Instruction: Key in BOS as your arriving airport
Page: home
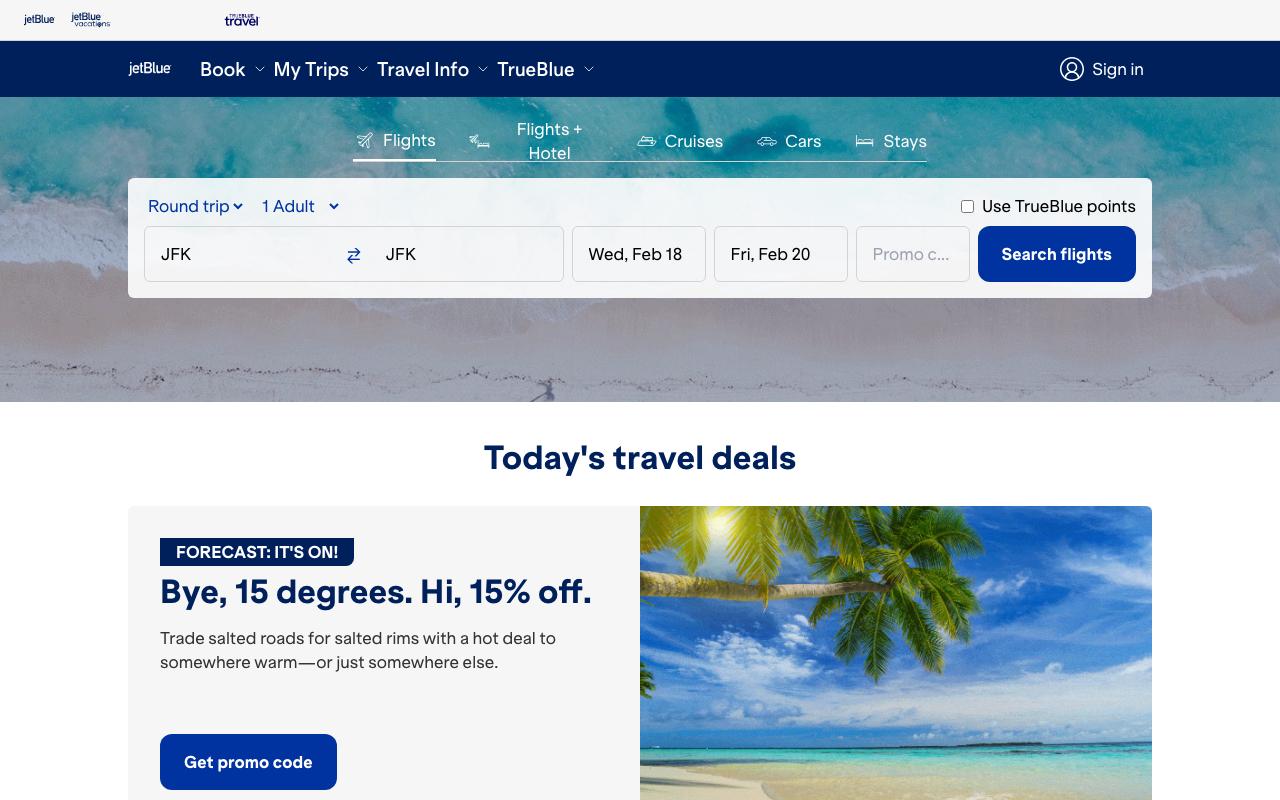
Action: type